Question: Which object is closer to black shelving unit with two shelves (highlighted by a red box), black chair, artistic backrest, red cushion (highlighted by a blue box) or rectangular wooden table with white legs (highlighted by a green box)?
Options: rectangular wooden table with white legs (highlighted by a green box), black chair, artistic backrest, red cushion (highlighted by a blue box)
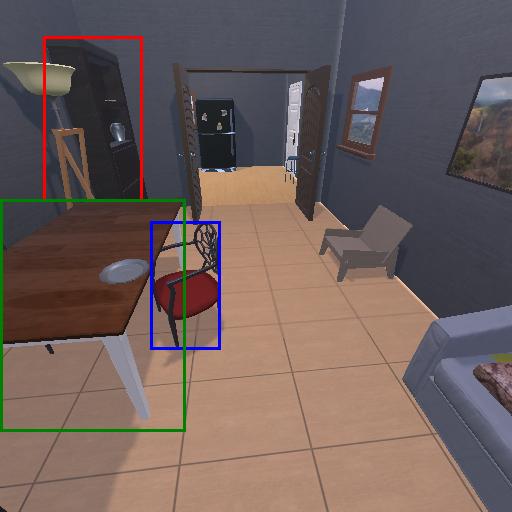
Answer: rectangular wooden table with white legs (highlighted by a green box)